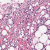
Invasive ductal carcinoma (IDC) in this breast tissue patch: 0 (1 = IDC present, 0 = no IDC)